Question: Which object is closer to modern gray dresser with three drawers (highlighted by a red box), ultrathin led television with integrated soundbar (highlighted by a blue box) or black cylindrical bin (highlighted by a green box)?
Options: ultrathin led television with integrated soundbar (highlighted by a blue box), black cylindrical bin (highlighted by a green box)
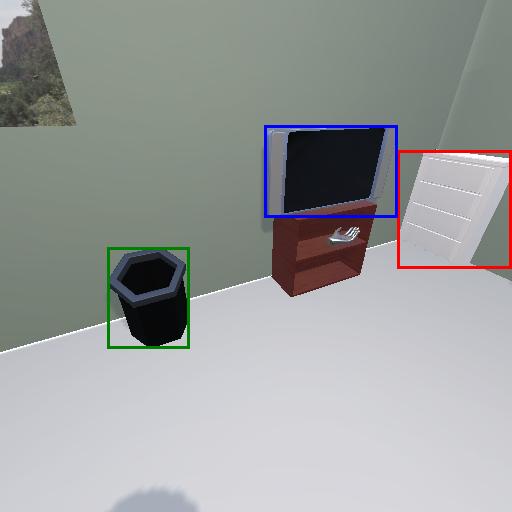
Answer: ultrathin led television with integrated soundbar (highlighted by a blue box)